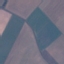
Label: AnnualCrop